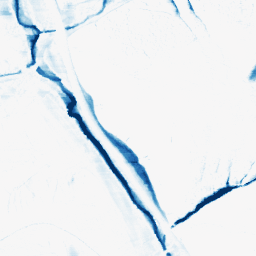
Category: morphological
Decomposition family: morphological_ellipse
Decomposition parameters: operation: closing
width: 5
height: 20
Upsampling method: regularized
Upsampling parameters: scale: 4
lambda_reg: 0.001
Upsampling scale: 4